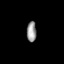
Tissue: prostate
Cell type: B cells
Senescence score: 0.7007
Nuclear area (px): 194
Mean DAPI intensity: 149.794